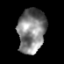
Tissue: prostate
Cell type: T cells
Senescence score: 0.3284
Nuclear area (px): 1198
Mean DAPI intensity: 127.214